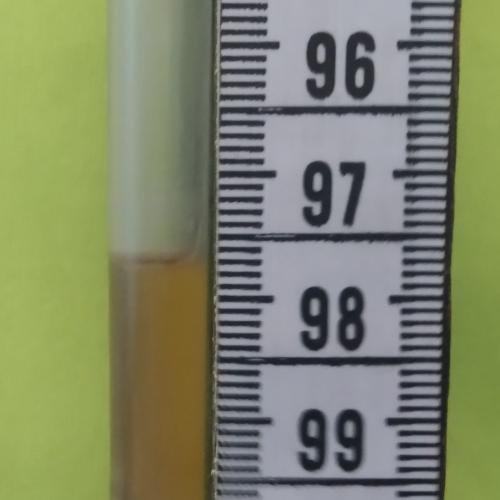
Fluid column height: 97.7 cm